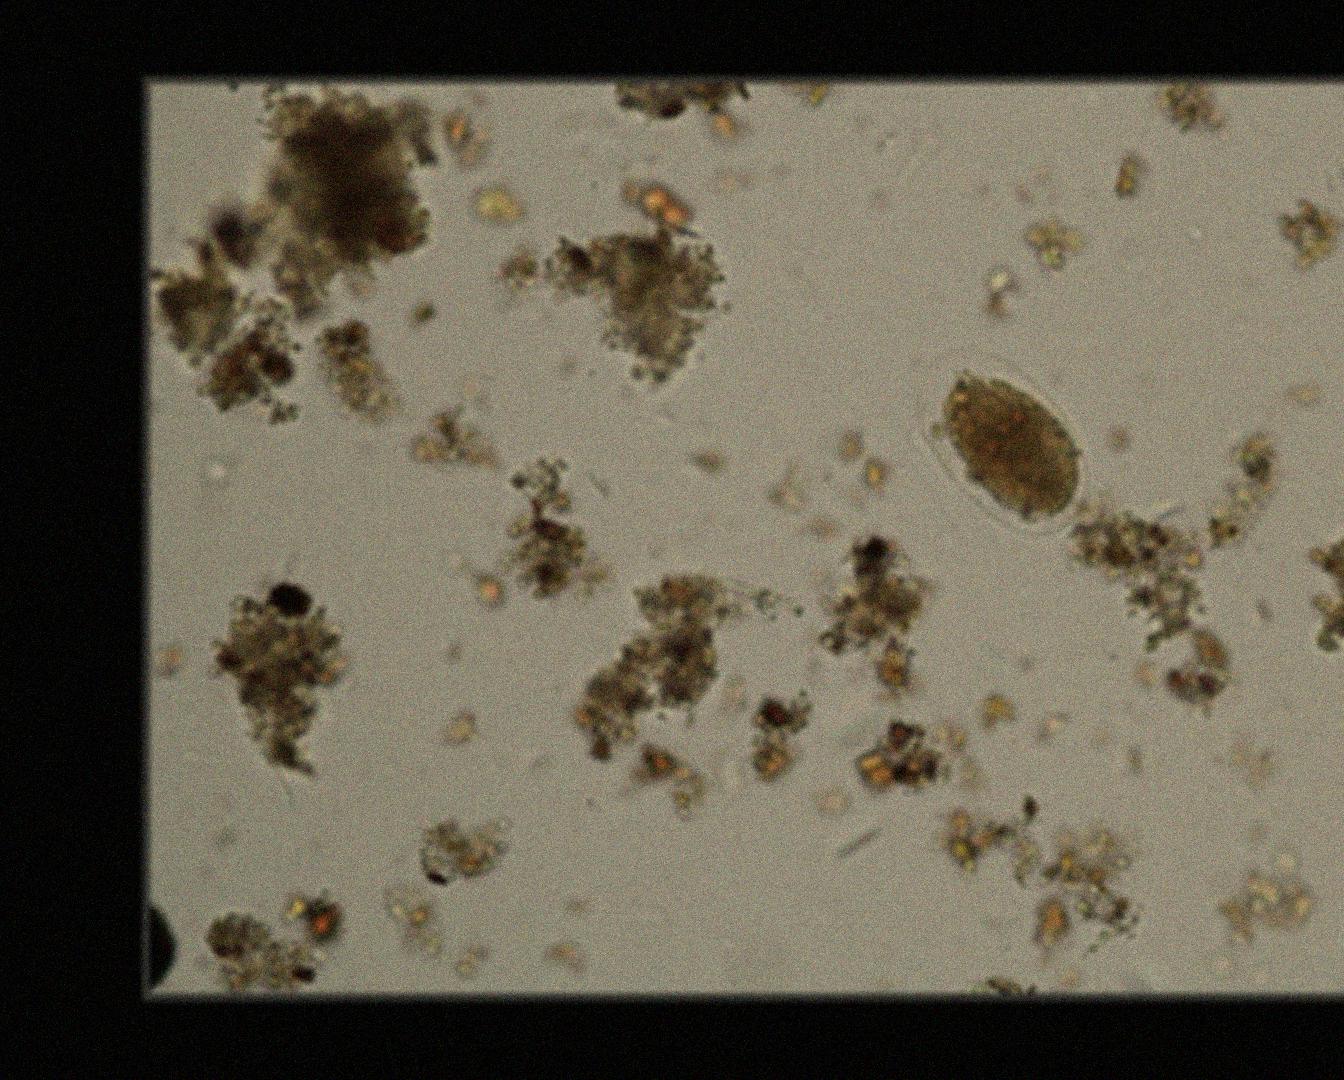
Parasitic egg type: Hookworm egg